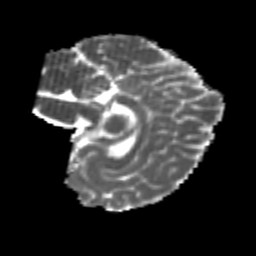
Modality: MD
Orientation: sagittal
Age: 21
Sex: female
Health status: healthy
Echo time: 0.074 s